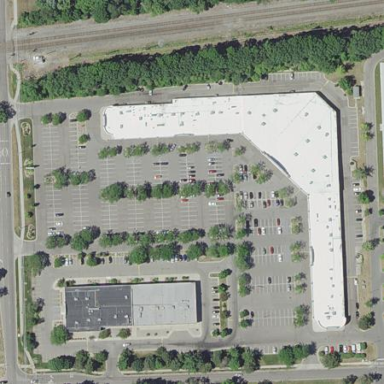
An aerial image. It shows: Retail area.